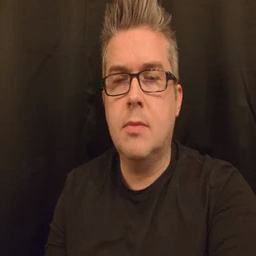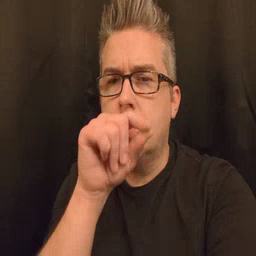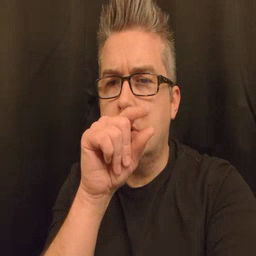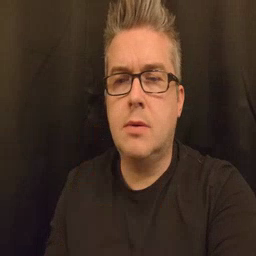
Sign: bird